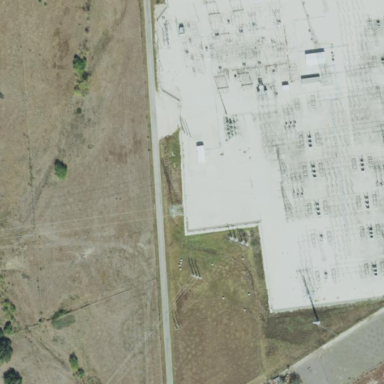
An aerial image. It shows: Outdoor power substation. The substation is at the transmission level. It is surrounded by fence.